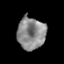
Tissue: prostate
Cell type: Epithelial cells
Senescence score: 0.3429
Nuclear area (px): 891
Mean DAPI intensity: 138.119